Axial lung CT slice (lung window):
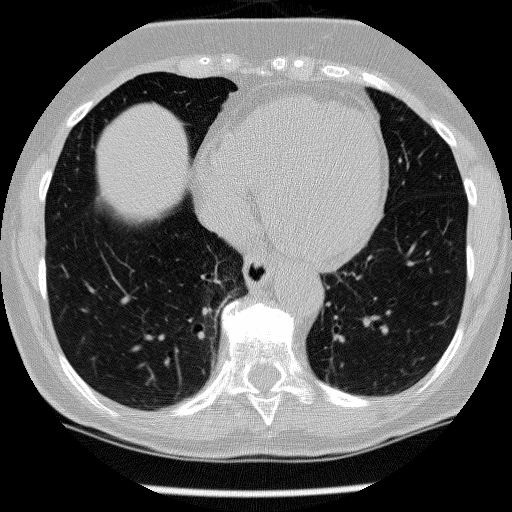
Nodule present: no